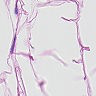
Metastatic tissue present: no